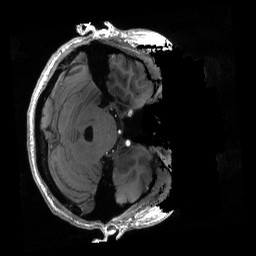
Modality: T1w
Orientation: axial
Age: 32
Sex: male
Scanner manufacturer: siemens
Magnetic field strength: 6.98 T
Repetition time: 2.53 s
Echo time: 0.00176 s